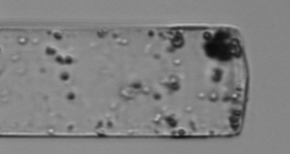
Label: Guinardia_flaccida